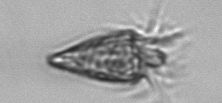
Label: Strombidium_tintinnodes